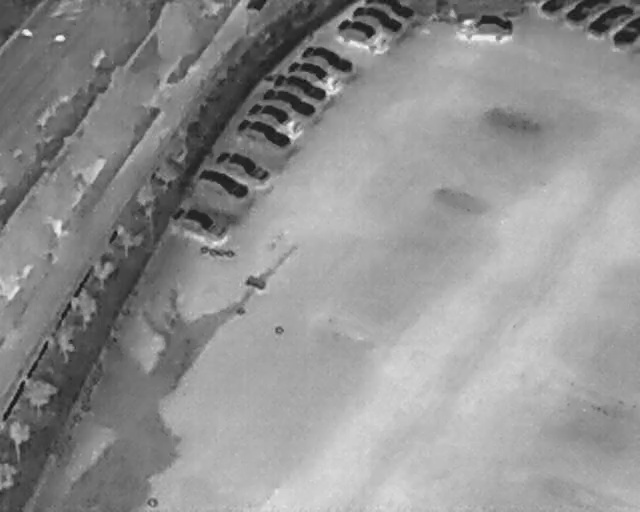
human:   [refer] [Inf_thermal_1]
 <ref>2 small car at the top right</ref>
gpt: <box>[[85, -1, 88, 5, 2], [93, 0, 96, 7, 133]]</box>

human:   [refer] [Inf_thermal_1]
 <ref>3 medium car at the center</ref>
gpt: <box>[[29, 37, 33, 49, 25], [32, 30, 36, 41, 25], [36, 26, 39, 38, 25]]</box>

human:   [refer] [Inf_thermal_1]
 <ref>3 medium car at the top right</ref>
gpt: <box>[[73, 0, 78, 11, 2], [90, -2, 93, 6, 178], [95, 3, 100, 8, 2]]</box>

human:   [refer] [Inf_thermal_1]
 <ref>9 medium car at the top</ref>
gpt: <box>[[39, 20, 43, 32, 25], [41, 17, 45, 28, 25], [43, 14, 46, 25, 25], [45, 11, 48, 22, 22], [47, 8, 50, 19, 23], [49, 5, 52, 16, 22], [54, 1, 58, 12, 23], [57, -1, 60, 9, 23], [59, -2, 62, 6, 2]]</box>